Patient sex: F
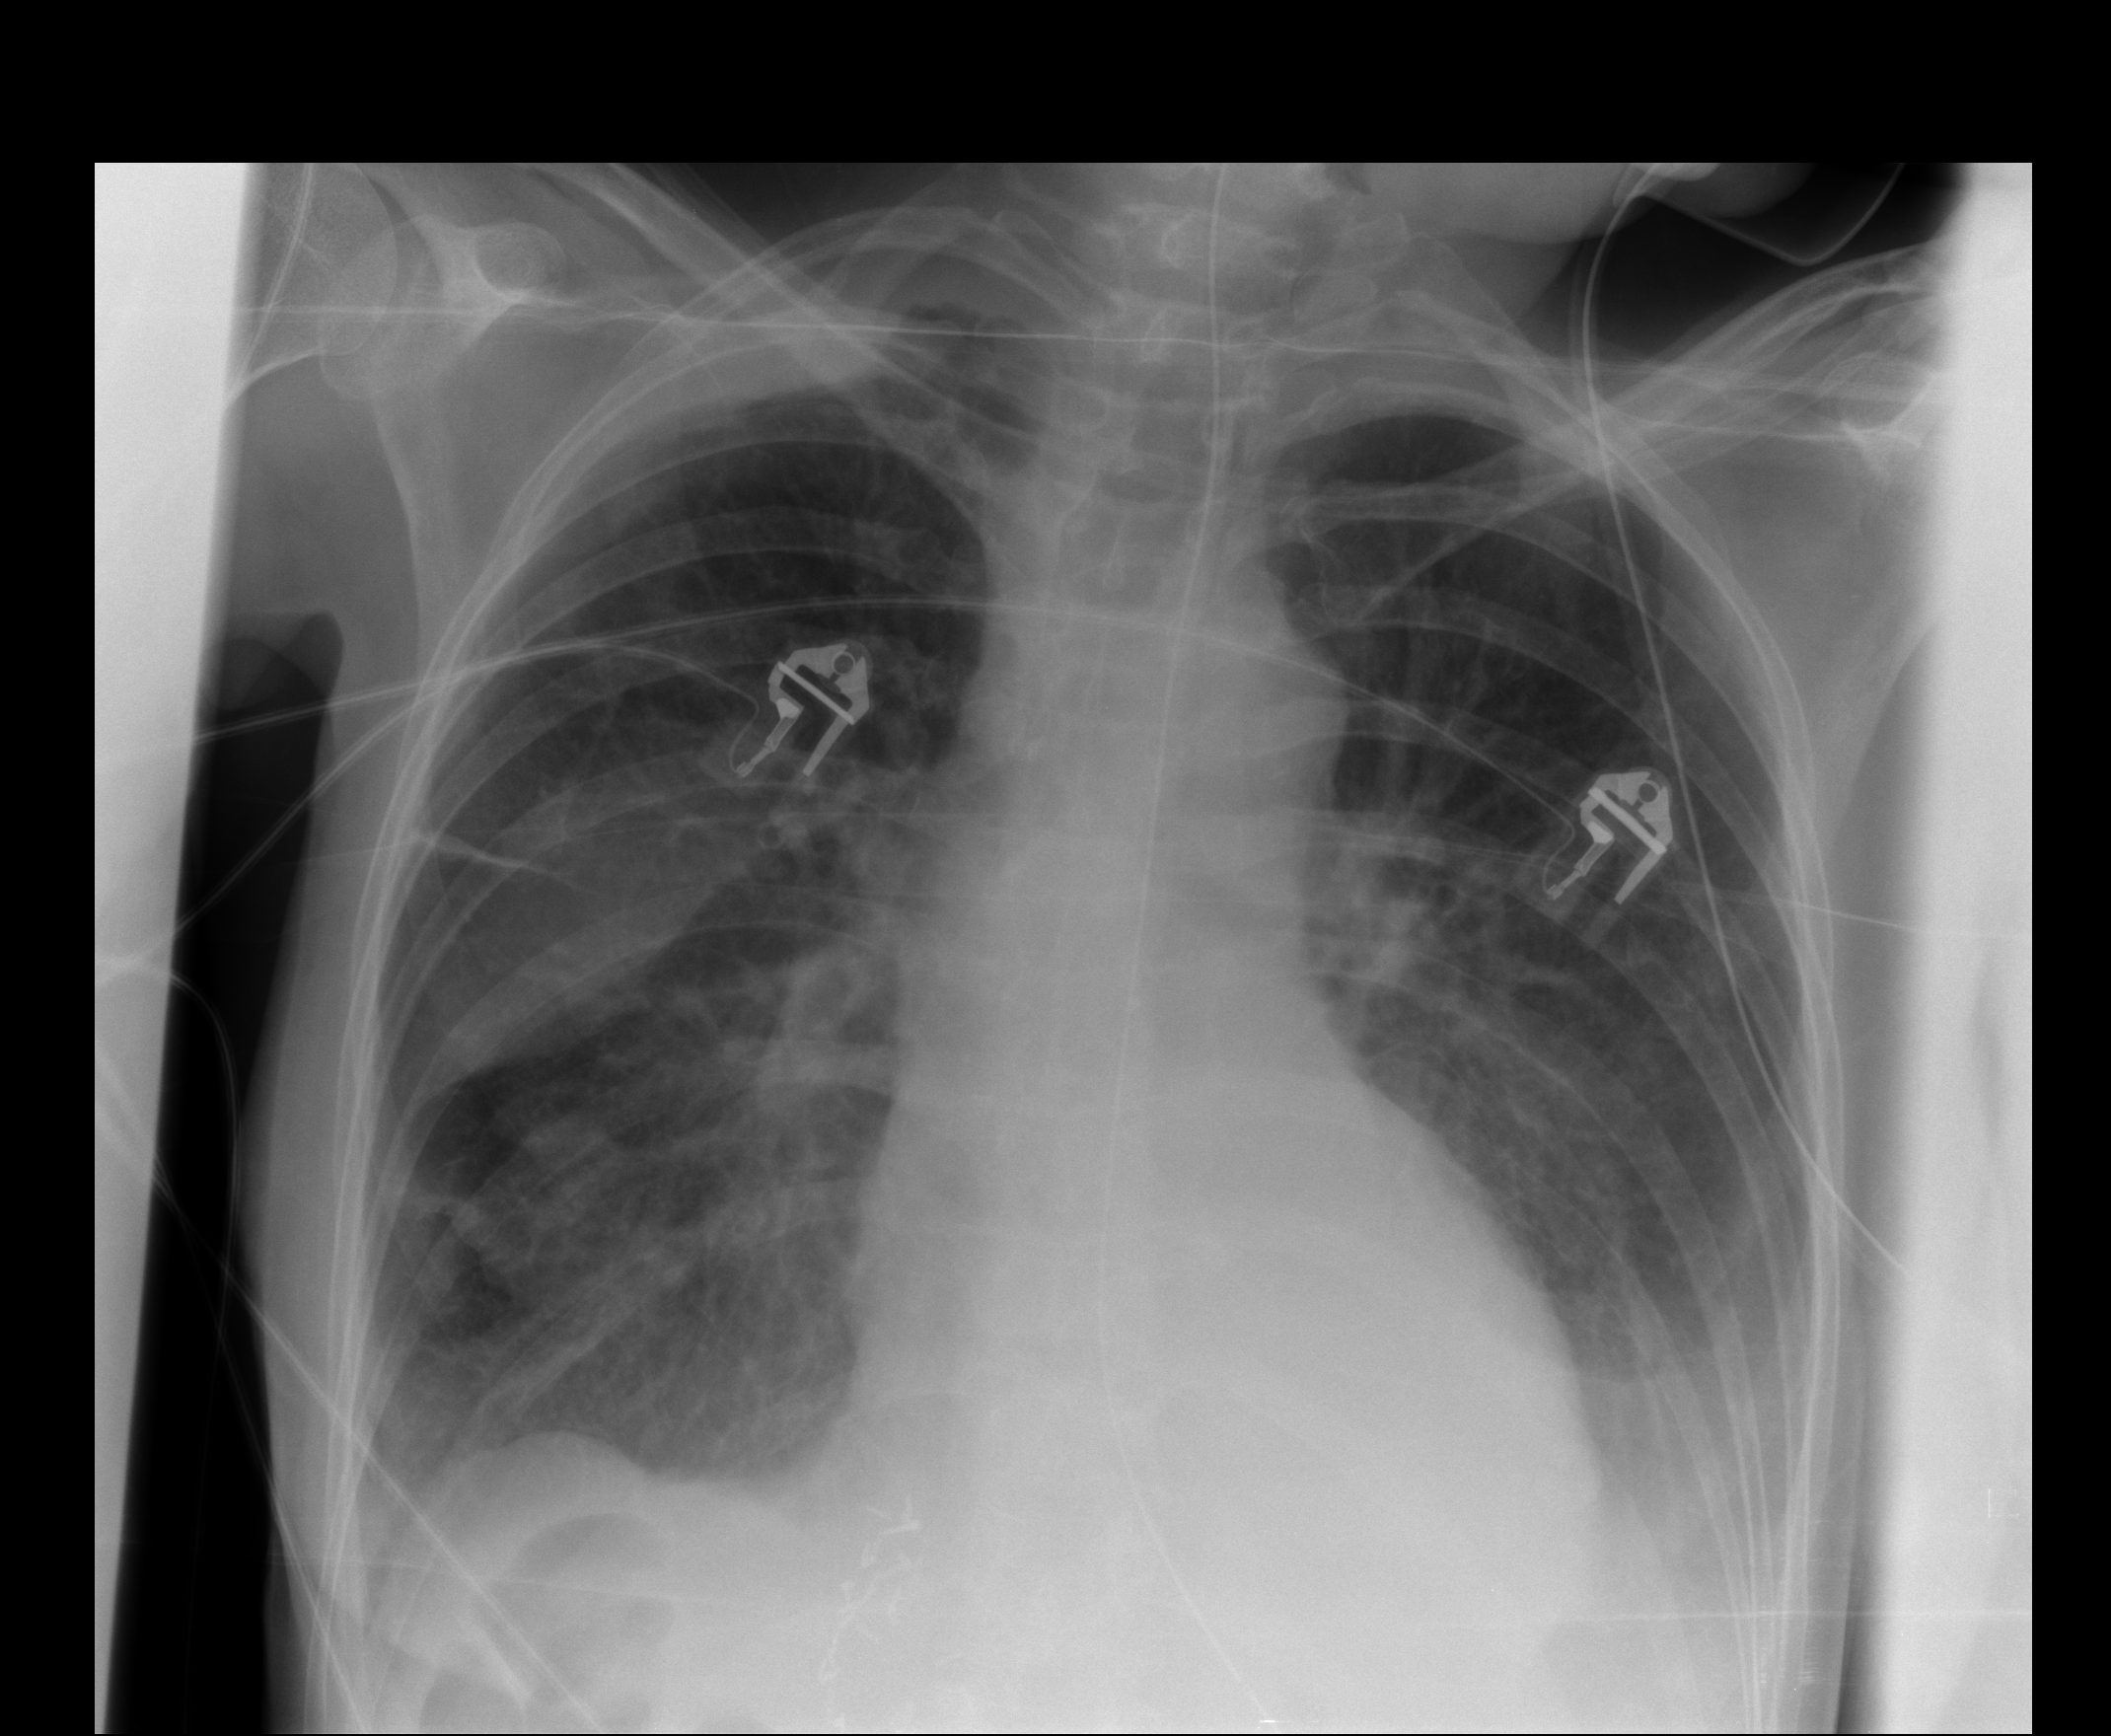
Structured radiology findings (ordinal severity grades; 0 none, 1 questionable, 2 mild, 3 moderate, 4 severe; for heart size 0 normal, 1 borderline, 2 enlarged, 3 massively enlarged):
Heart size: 0
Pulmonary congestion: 2
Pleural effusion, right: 2
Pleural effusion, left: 2
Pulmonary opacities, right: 0
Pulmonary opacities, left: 0
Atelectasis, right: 2
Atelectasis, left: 2